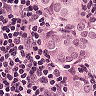
Metastatic tissue present: yes